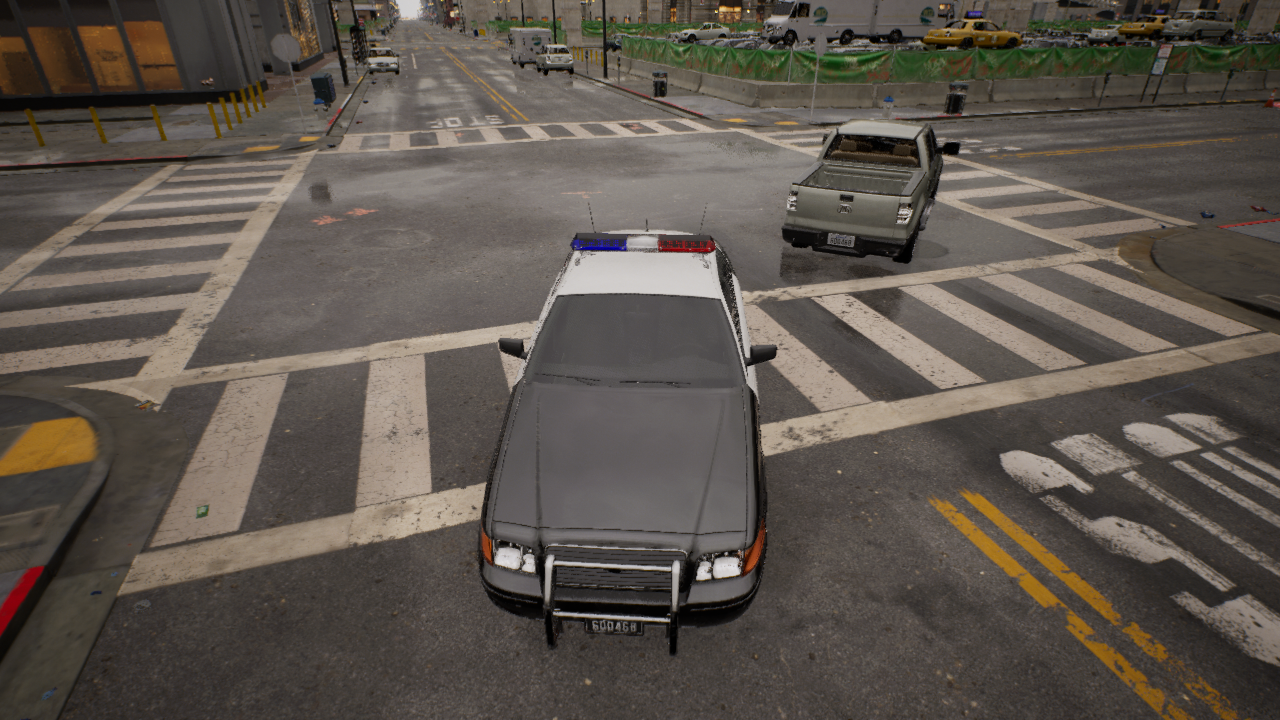
Venue: intersection
Lighting: golden hour
Vehicle rig: sedan